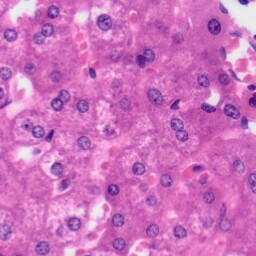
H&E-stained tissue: Liver